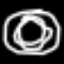
Label: donut